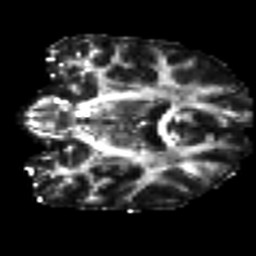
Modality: FA
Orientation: coronal
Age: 37
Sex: female
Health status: ill
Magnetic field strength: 3 T
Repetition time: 8.4 s
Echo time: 0.0926 s